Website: macys
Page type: gifting
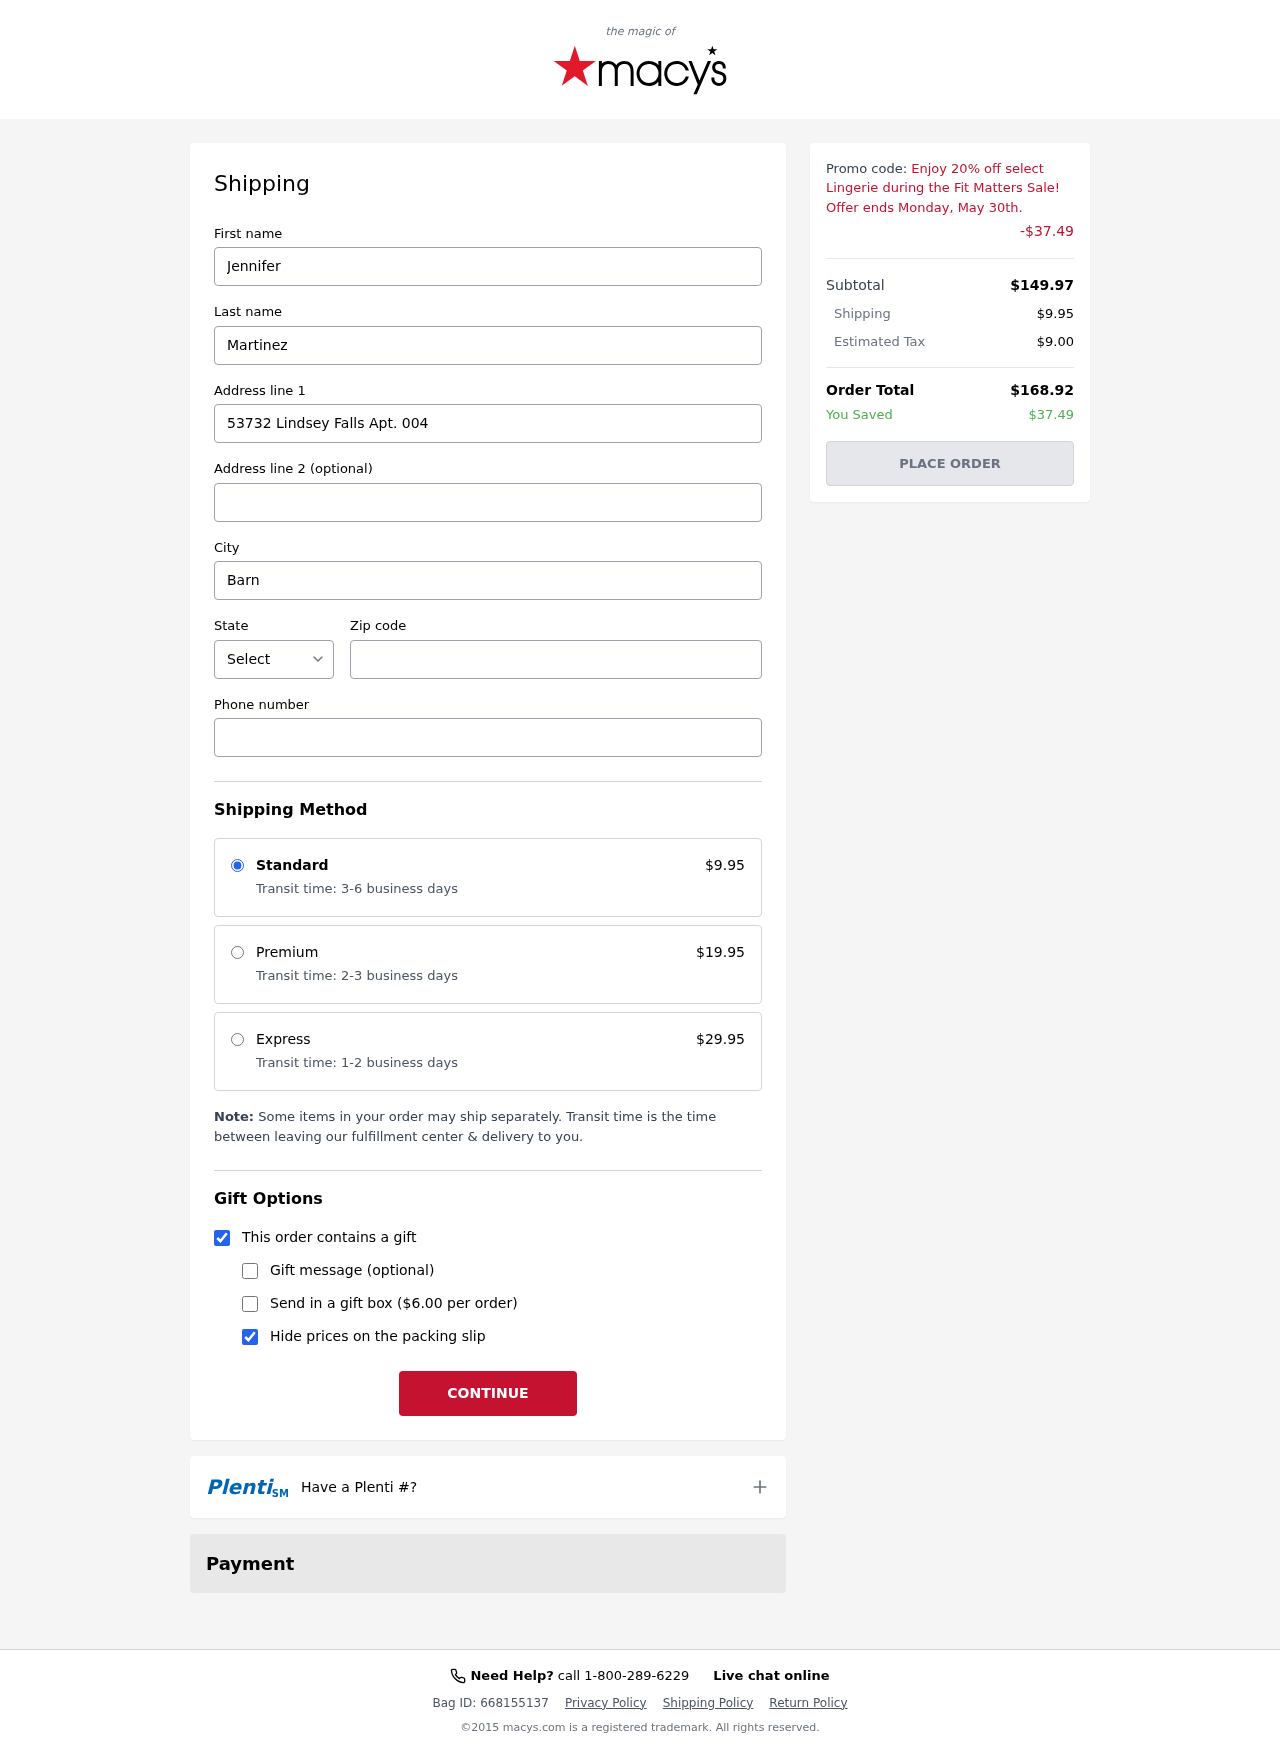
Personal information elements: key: PII_CITY
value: Barnesfurt
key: PII_FIRSTNAME
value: Jennifer
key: PII_LASTNAME
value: Martinez
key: PII_PHONE
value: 3304812196
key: PII_POSTCODE
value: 86225
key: PII_STATE_ABBR
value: RI
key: PII_STREET
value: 53732 Lindsey Falls Apt. 004
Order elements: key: ORDER_SHIPPING_COST
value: $9.95
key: ORDER_DISCOUNT
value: -$37.49
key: ORDER_SUBTOTAL
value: $149.97
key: ORDER_TAX
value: $9.00
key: ORDER_TOTAL
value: $168.92
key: ORDER_SAVINGS
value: $37.49